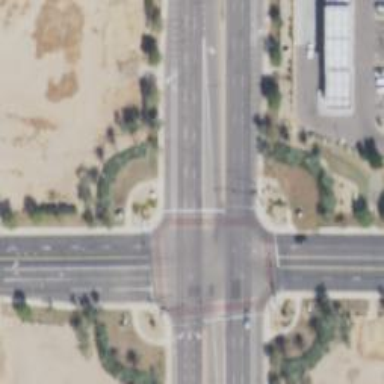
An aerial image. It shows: Solid stop line on the road.